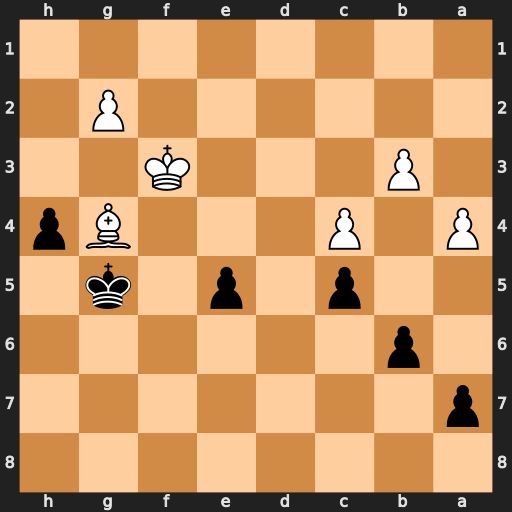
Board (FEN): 8/p7/1p6/2p1p1k1/P1P3Bp/1P3K2/6P1/8
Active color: b
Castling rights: -
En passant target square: -
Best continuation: e4+ Kxe4 Kxg4